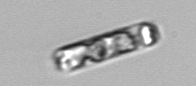
Label: Guinardia_delicatula